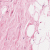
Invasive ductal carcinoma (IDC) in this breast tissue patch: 0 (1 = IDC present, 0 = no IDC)